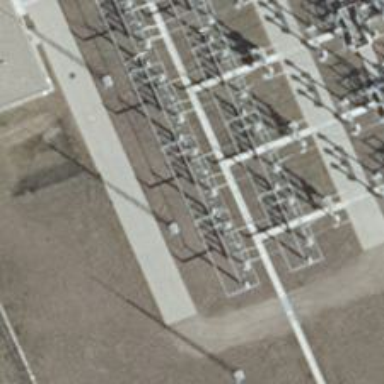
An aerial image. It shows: Power line with 3 cables. The line type is busbar.